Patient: sex F, age 68
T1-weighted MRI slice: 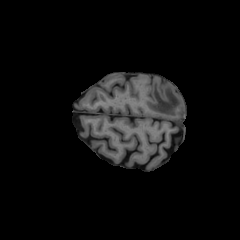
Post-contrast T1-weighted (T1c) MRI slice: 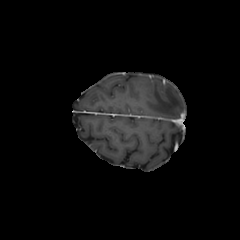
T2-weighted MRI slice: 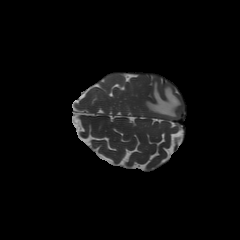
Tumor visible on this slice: yes
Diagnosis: Glioblastoma, IDH-wildtype
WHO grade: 4